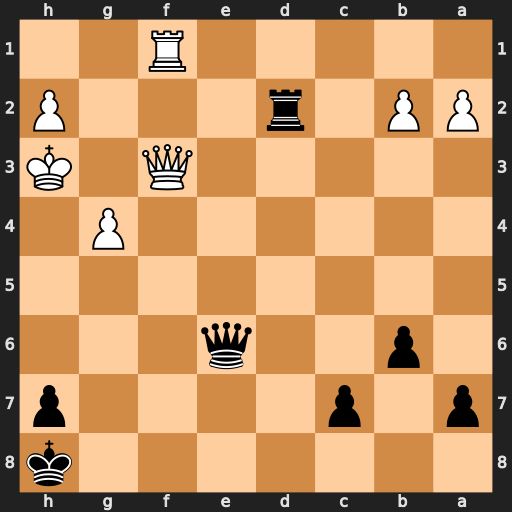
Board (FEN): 7k/p1p4p/1p2q3/8/6P1/5Q1K/PP1r3P/5R2
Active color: b
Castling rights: -
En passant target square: -
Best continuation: Qh6+ Kg3 Qxh2#